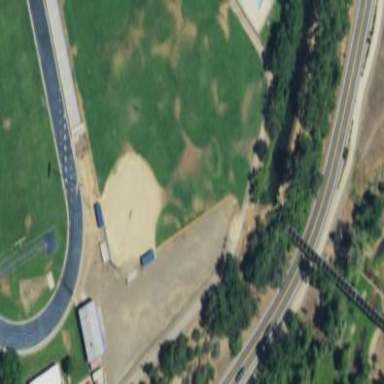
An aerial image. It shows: Baseball pitch for leisure and sports activities.